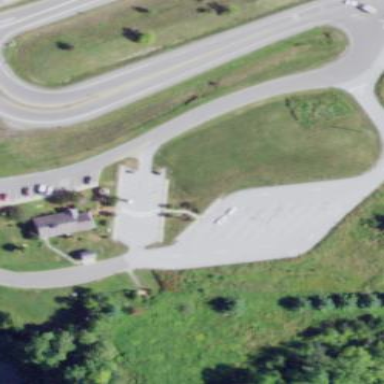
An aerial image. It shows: Rest area along the road.